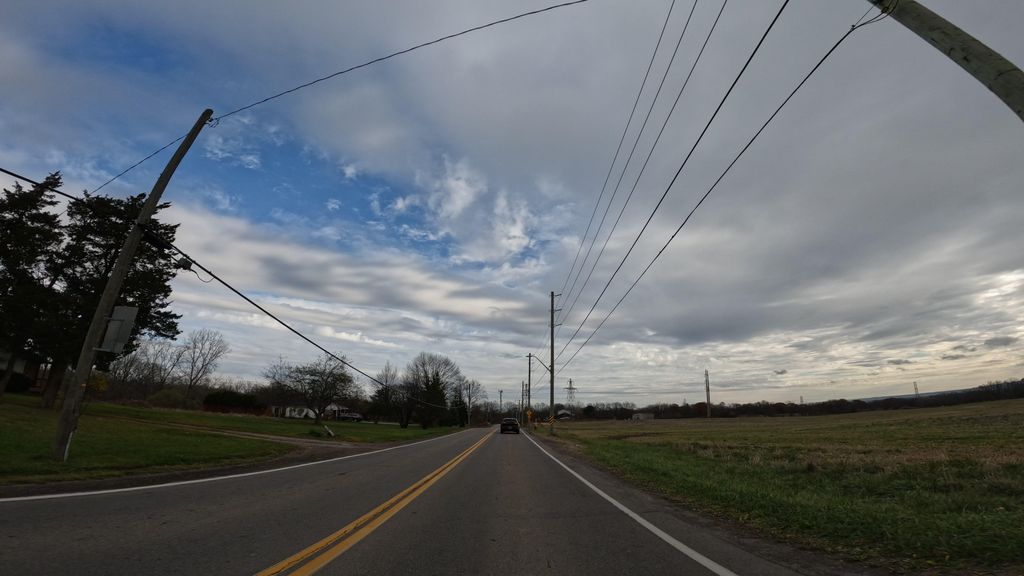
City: hamilton